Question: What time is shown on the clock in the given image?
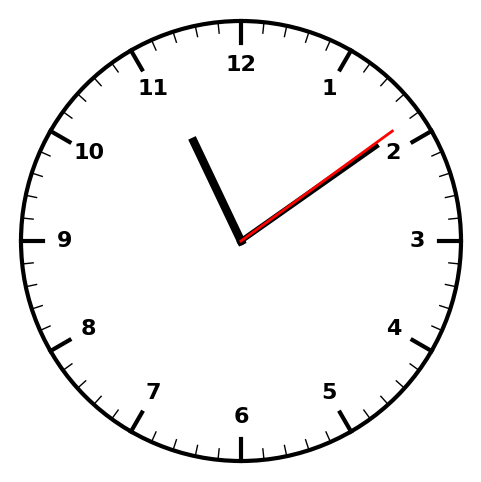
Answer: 11:09:09